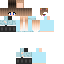
A male human skin with light skin, wearing brown long hair dressed in a blue tshirt and black pants, featuring a closed mouth.